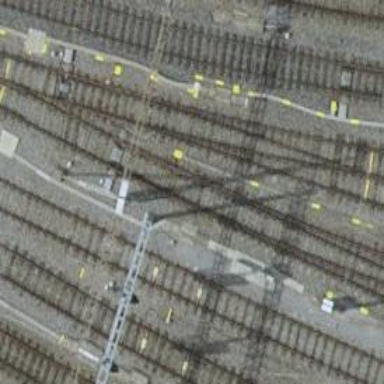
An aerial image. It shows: Railway siding with one electrified track and contact line for powering the train.